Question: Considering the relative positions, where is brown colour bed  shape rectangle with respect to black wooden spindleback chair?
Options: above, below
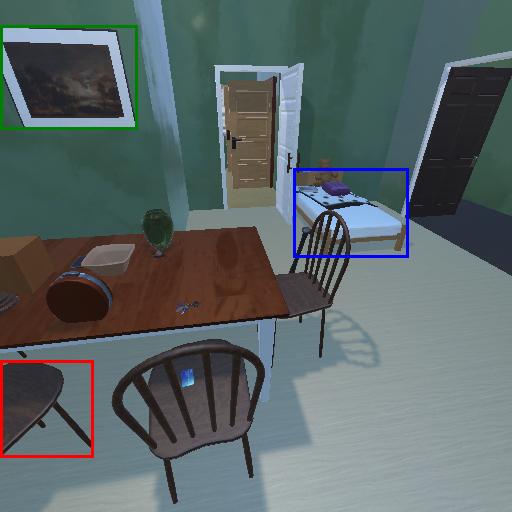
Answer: above